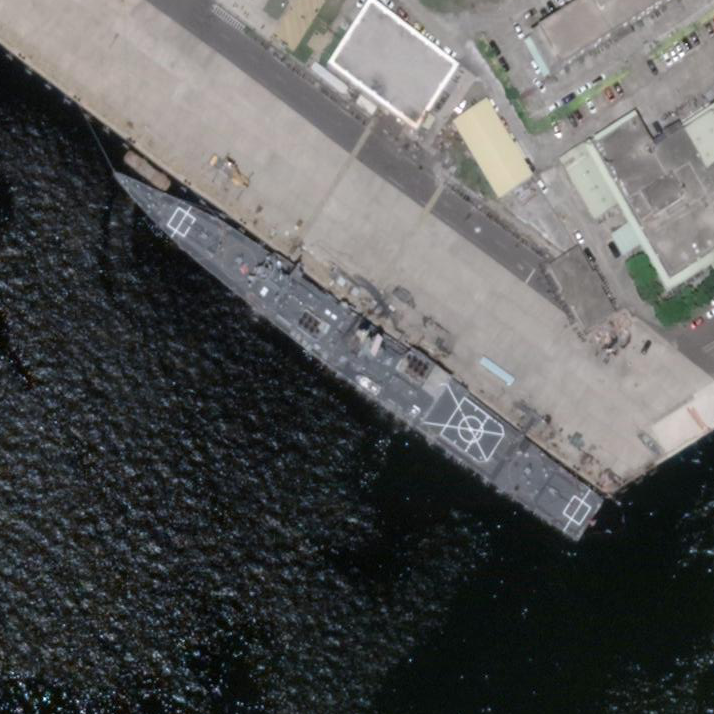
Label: cruiser